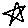
Label: star